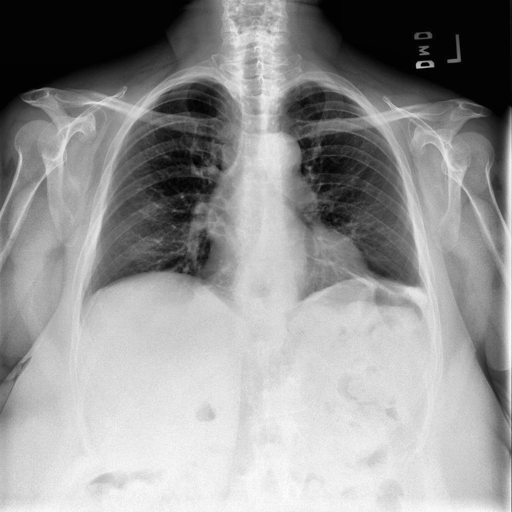
Finding: NORMAL